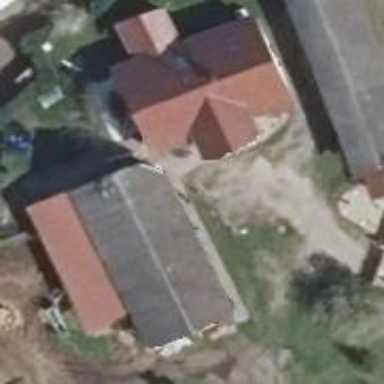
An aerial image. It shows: House with multiple building parts.